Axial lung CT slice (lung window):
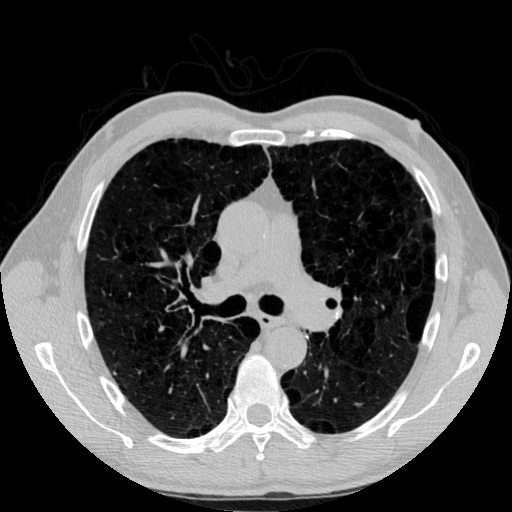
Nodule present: no